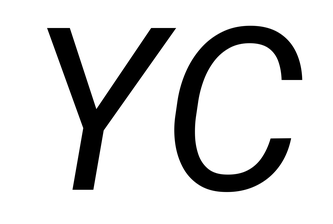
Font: Roboto-Italic_Italic